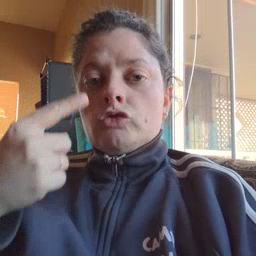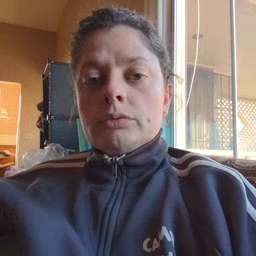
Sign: first